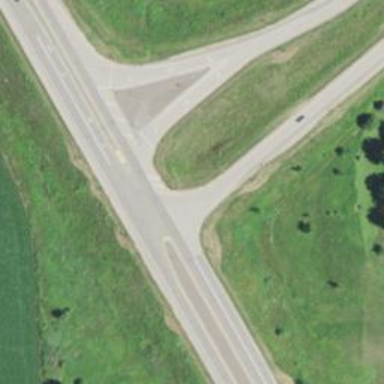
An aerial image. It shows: Trunk link highway.